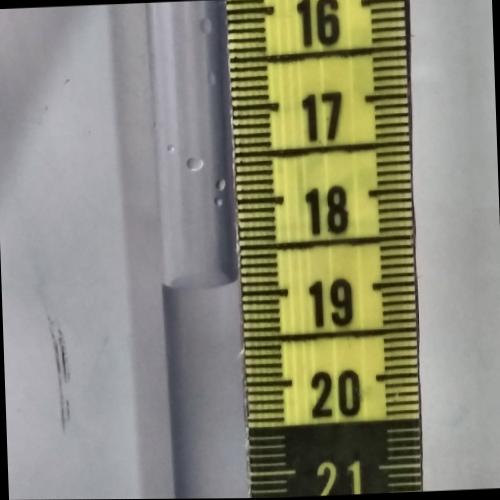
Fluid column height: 18.9 cm